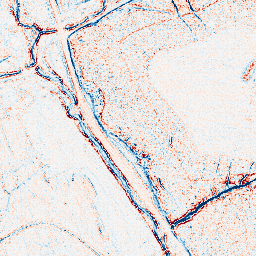
Category: edge_preserving
Decomposition family: bilateral
Decomposition parameters: d: 5
sigma_color: 50
sigma_space: 75
Upsampling method: area
Upsampling parameters: scale: 2
Upsampling scale: 2